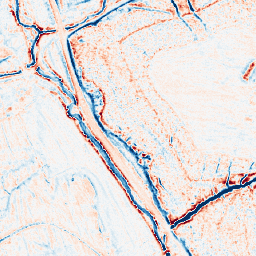
Category: edge_preserving
Decomposition family: anisotropic_diffusion
Decomposition parameters: iterations: 10
kappa: 30
gamma: 0.2
Upsampling method: area
Upsampling parameters: scale: 2
Upsampling scale: 2